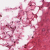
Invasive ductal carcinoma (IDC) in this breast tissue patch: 0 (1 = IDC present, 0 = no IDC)